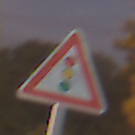
Verkehrszeichen: Lichtzeichenanlage
Umgebung: Outdoor, Suburban
Tageszeit: Night
Wetter: PartlyCloudy
Licht: Artificial
Jahreszeit: NotSpecified
Kontrast: HighContrast